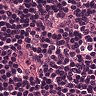
Metastatic tissue present: no